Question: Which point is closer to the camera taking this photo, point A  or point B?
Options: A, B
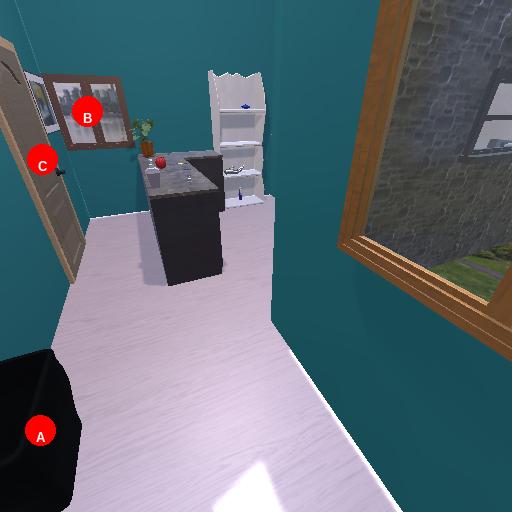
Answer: A